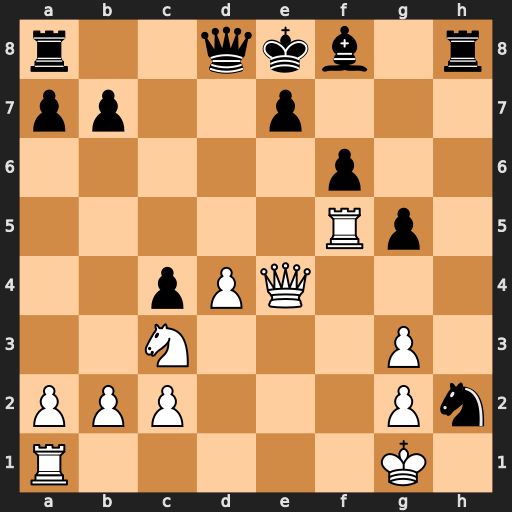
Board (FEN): r2qkb1r/pp2p3/5p2/5Rp1/2pPQ3/2N3P1/PPP3Pn/R5K1
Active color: w
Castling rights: kq
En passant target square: -
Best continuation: Rd5 Kf7 Rxd8